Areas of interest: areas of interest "Longhai Vanke Plaza"
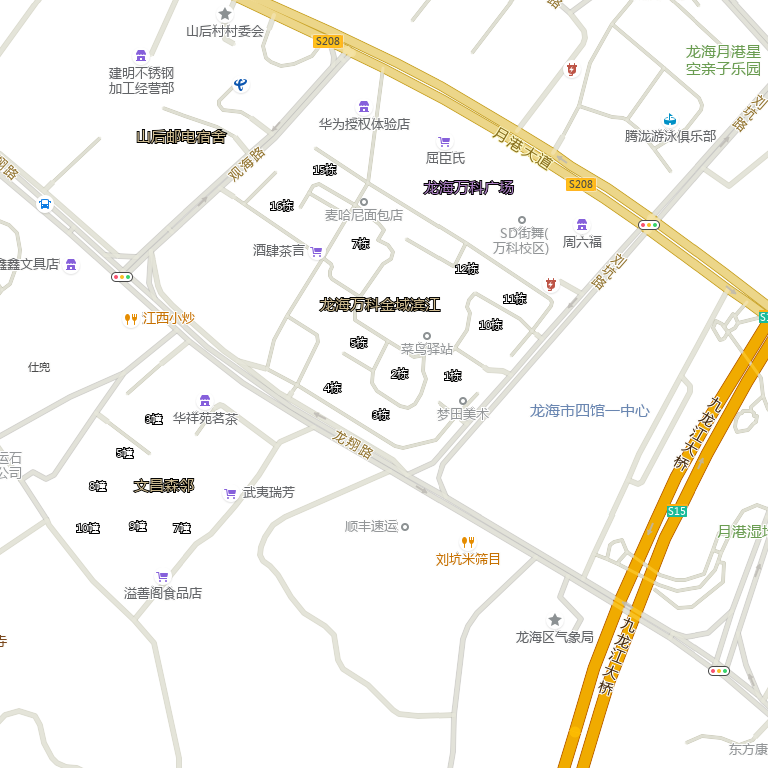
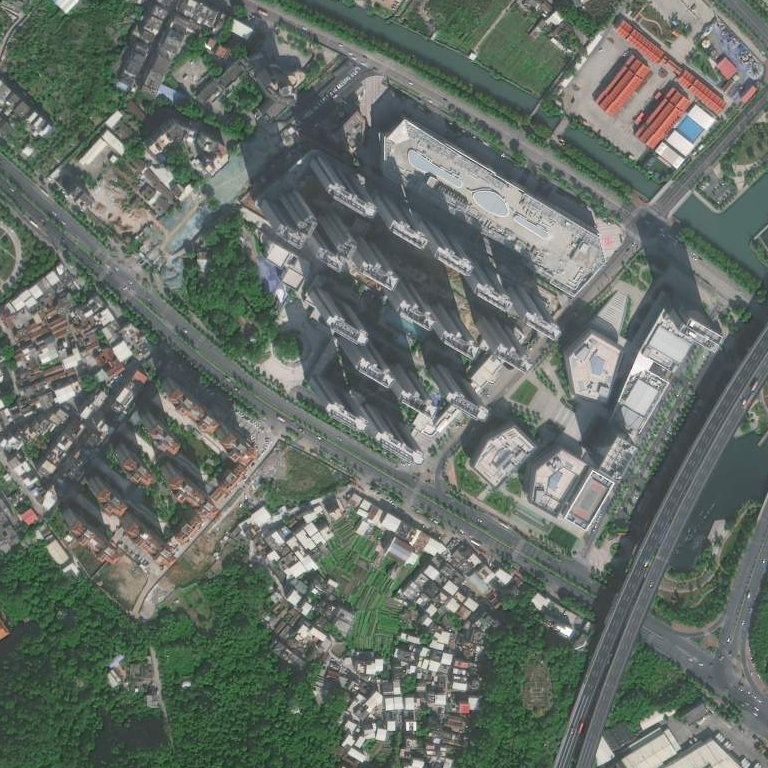